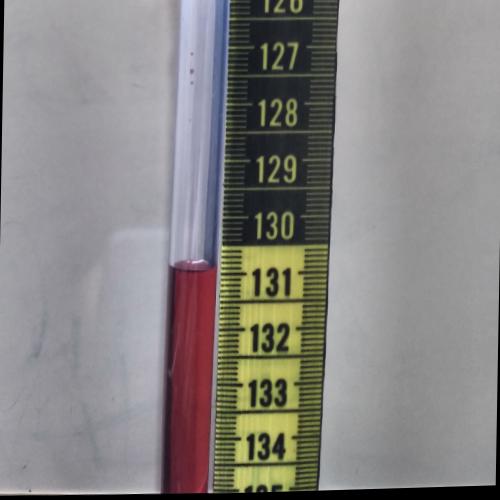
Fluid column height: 130.9 cm